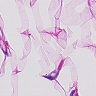
Metastatic tissue present: no